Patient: sex M, age 69
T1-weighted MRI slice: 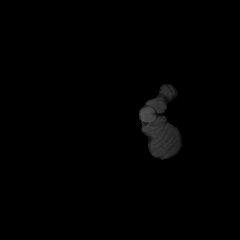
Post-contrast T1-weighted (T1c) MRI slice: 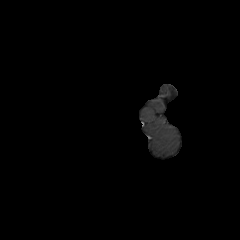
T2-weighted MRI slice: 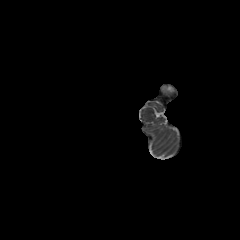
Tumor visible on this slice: no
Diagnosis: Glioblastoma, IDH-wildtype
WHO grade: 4